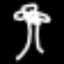
Label: palm tree